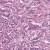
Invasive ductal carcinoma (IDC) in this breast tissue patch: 1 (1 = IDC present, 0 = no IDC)